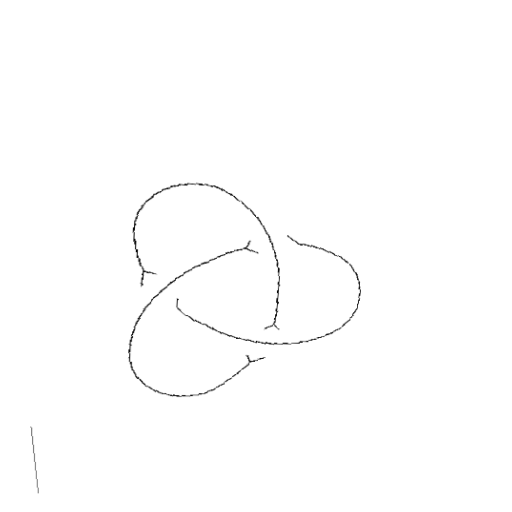
Crossing number: 3